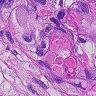
Metastatic tissue present: yes